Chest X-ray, PA view. Patient: 49 years old, sex M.
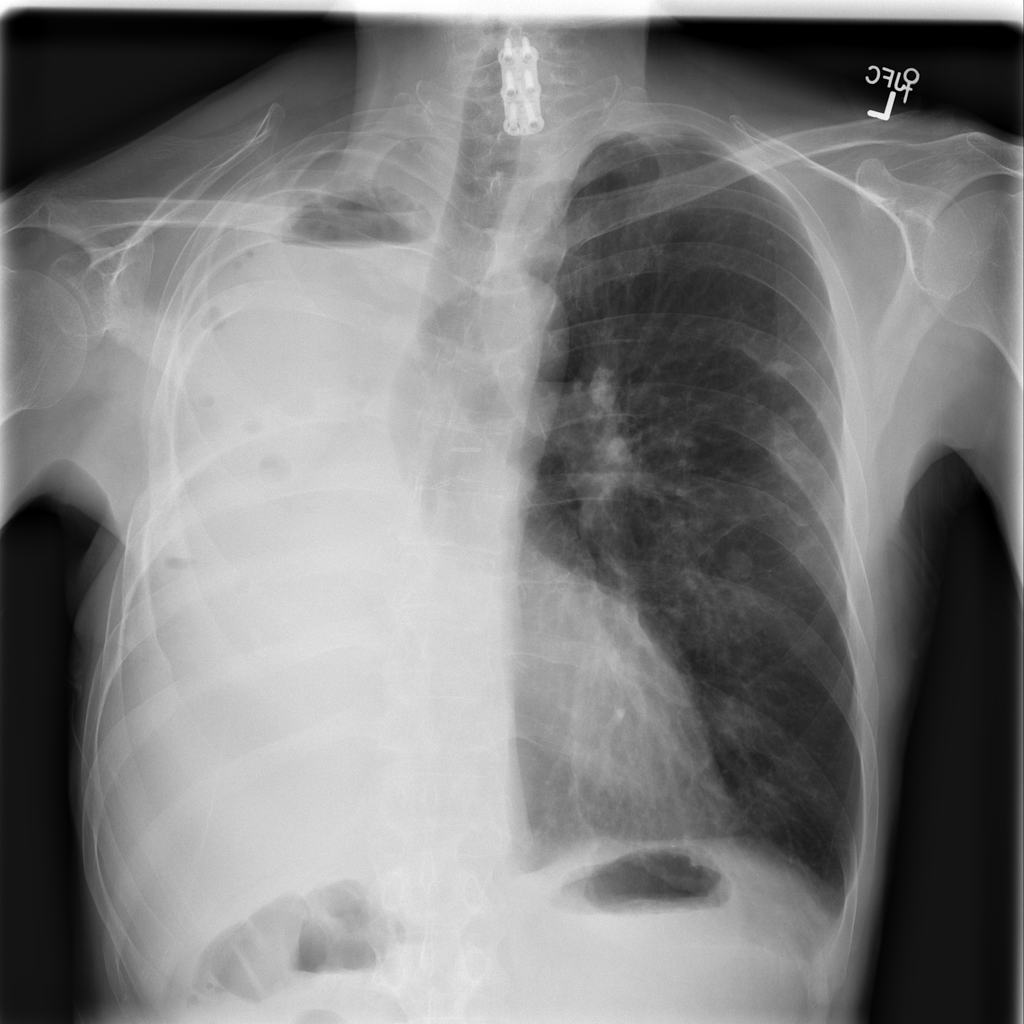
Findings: No Finding